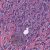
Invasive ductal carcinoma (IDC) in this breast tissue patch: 1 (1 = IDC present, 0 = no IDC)